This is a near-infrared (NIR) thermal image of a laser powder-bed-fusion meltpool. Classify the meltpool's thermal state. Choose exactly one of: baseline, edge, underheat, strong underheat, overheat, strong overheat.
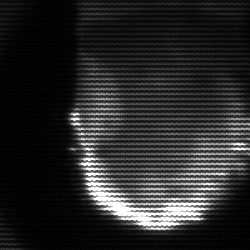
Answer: baseline